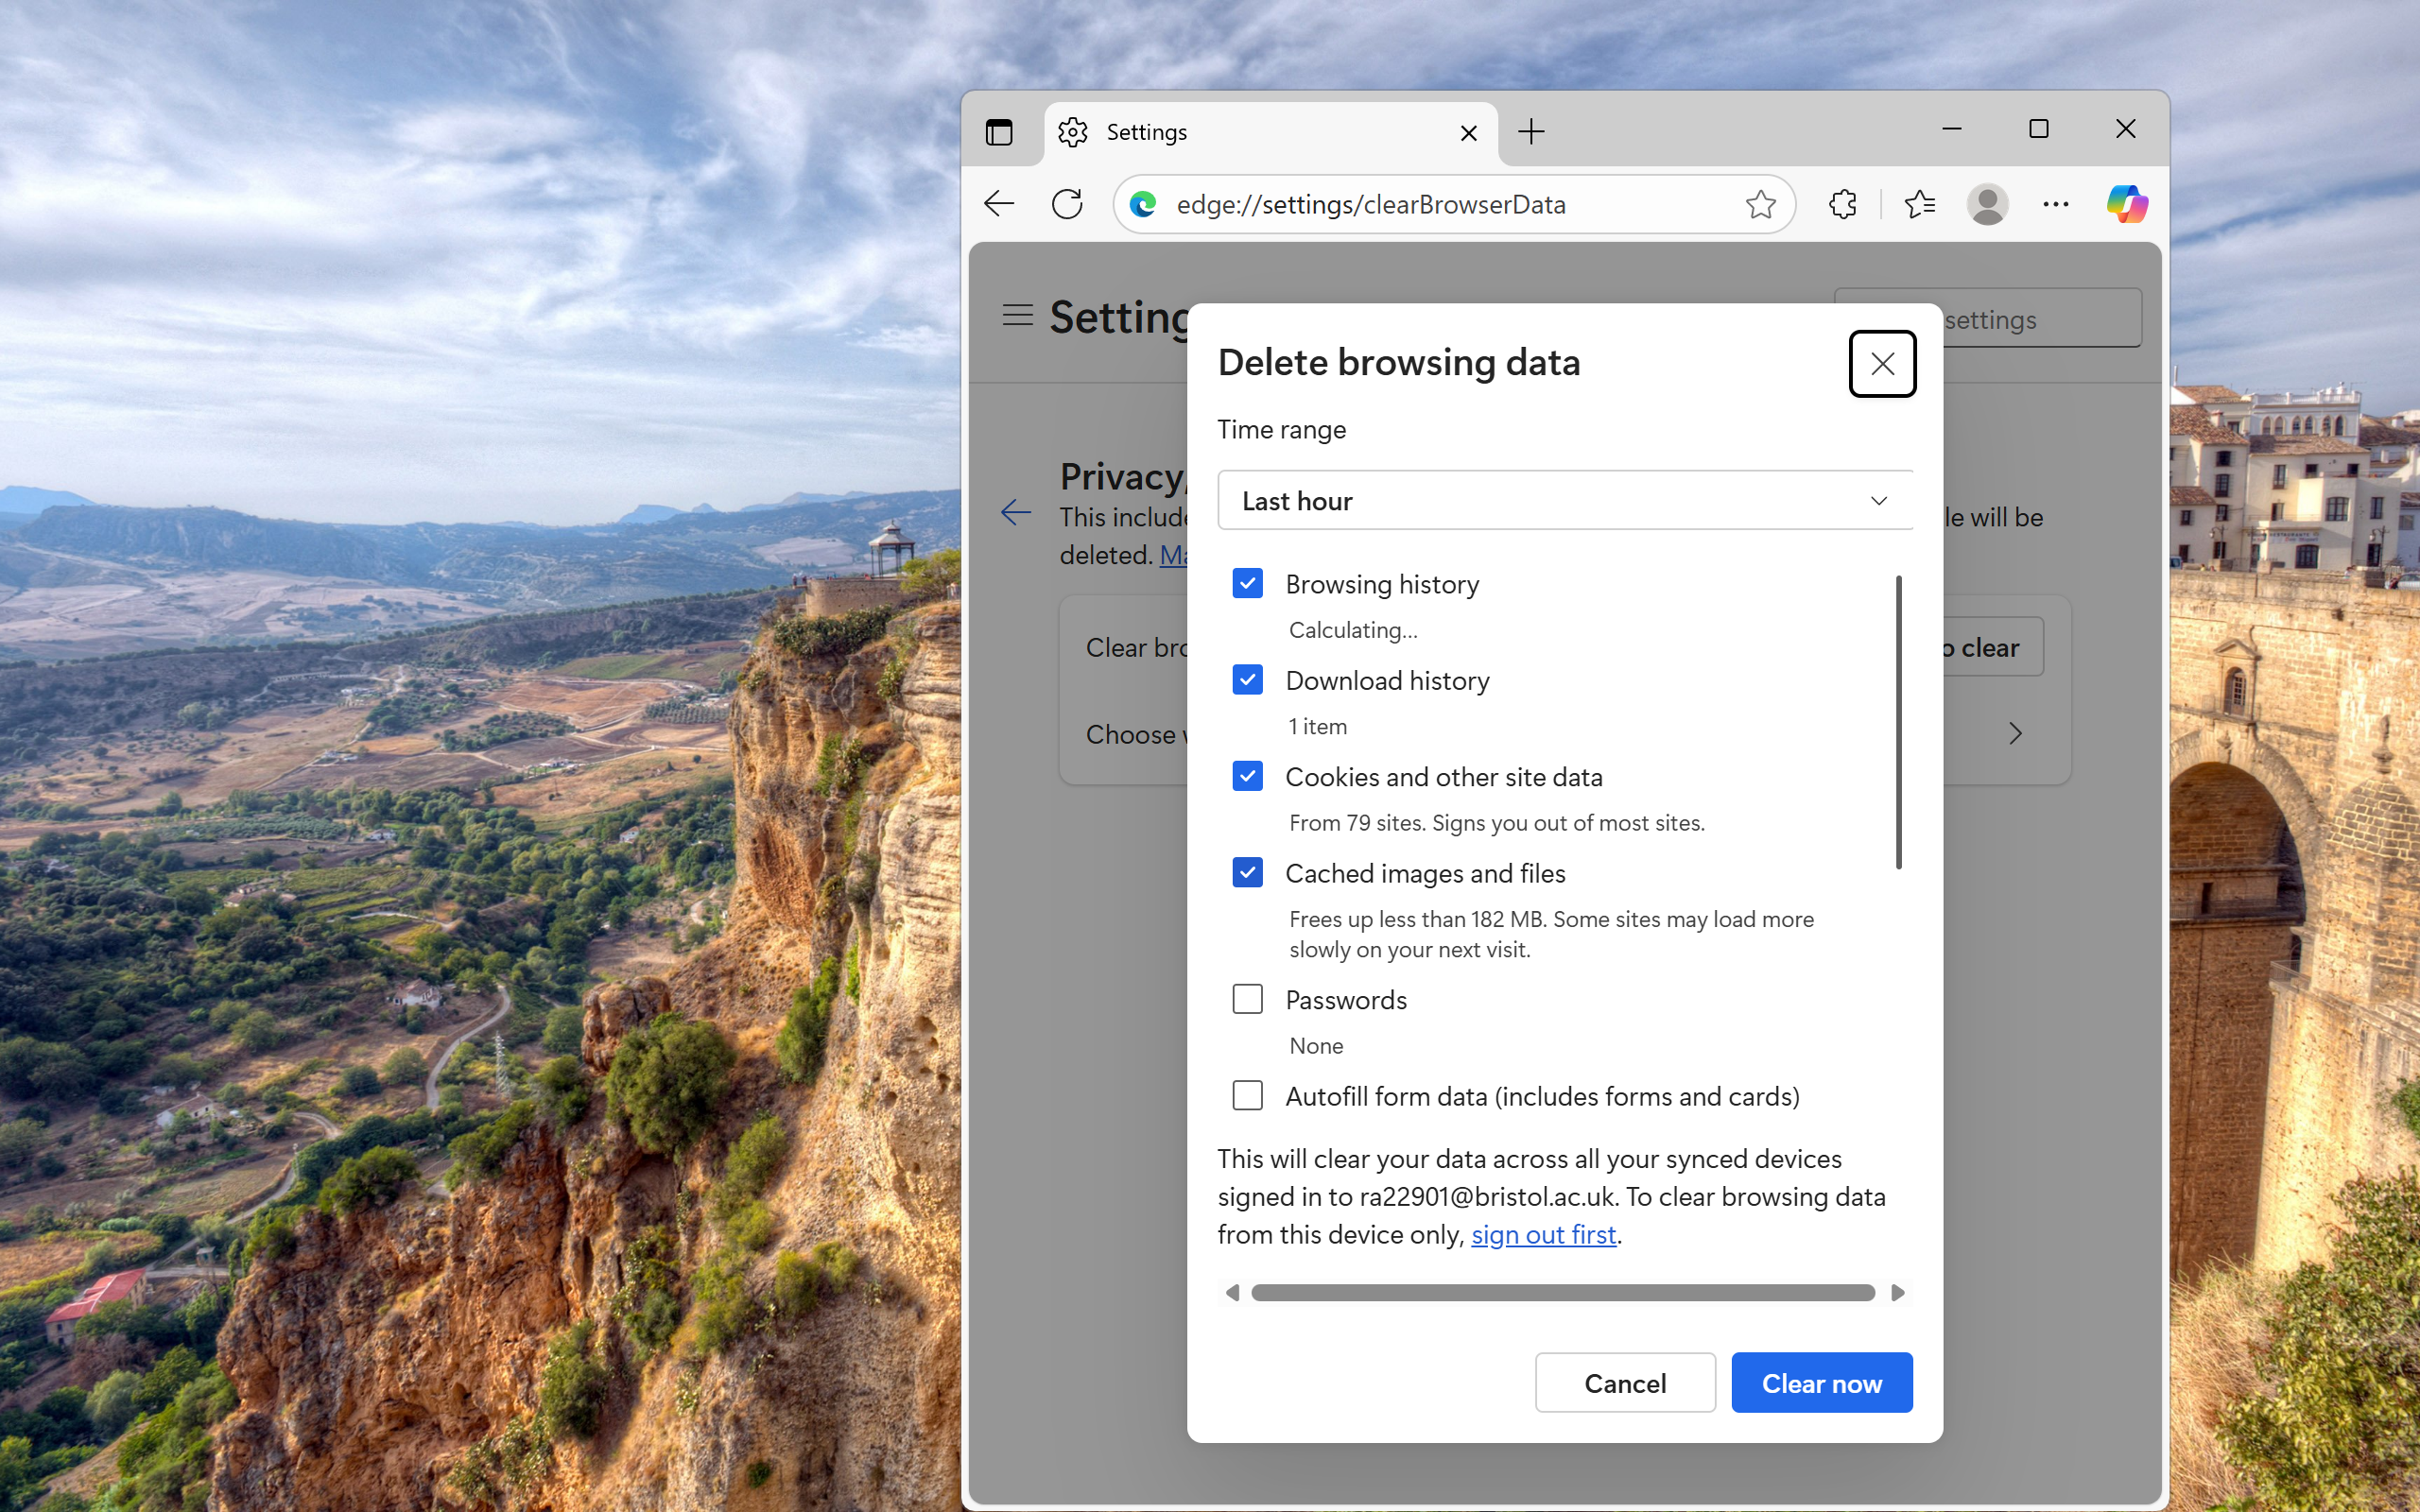
UI elements on screen:
"Desktop - window"
"New tab - window"
"System - menu bar - Contains commands to manipulate the window"
"System - menu item"
"title bar - value: New tab"
"Minimise - button - Moves the window out of the way"
"Maximise - button - Makes the window full screen"
"Close - button - Closes the window"
"window"
"Taskbar - pane"
"pane"
"Running applications - pane"
"Settings - School - Microsoft​ Edge - window"
"window"
"UI element"
"window"
"UI element"